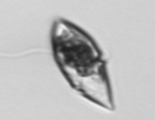
Label: Gyrodinium